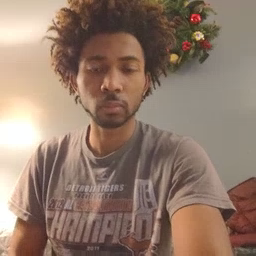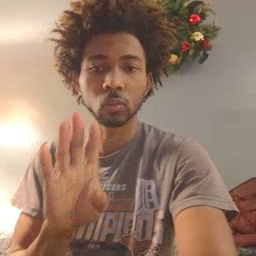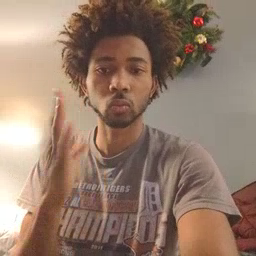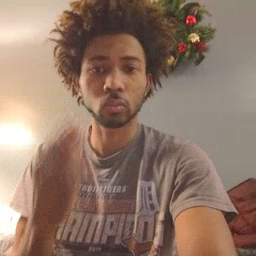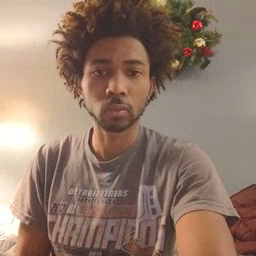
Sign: open